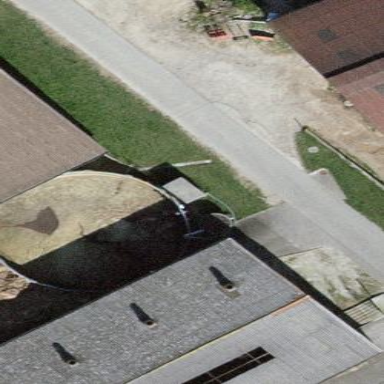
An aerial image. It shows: Slurry tank building.